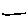
Label: line